Question: My problem is the following: I have a listview in which I need to dynamically load a set of labels (of which I do not know the length), the height of each child of the listview (ie each label) should change according to the length of the label, but unfortunately I do not know how to do

Test - Code
'''
var win = Titanium.UI.createWindow();
var template = {
childTemplates : [{
type : 'Ti.UI.Label',
bindId : 'label',
properties : {
left : 0,
width : 300,
height : 'auto',
textAlign : "left",
color : "red",
font : {
fontSize : 12
},
backgroundColor : "#42de0b"
}
}]
};
var tabella = Ti.UI.createListView({
width : 300,
height : 300,
separatorColor : 'transparent',
backgroundColor : 'transparent',
separatorInsets : {
left : 0,
right : 0
},
showVerticalScrollIndicator : false,
templates : {
'plain' : template
},
defaultItemTemplate : 'plain'
});
var data_record = [];
for (var i = 0; i < 10; i++) {
data_record.push({
label : {
text : "test test test test test test test test test test test test test test test test test "
},
properties : {
selectionStyle : Ti.UI.iPhone.ListViewCellSelectionStyle.NONE,
height : 20
}
});
}
var intestazione = Ti.UI.createListSection();
tabella.sections = [intestazione];
intestazione.appendItems(data_record, {
animationStyle : Ti.UI.iPhone.RowAnimationStyle.TOP
});
win.add(tabella);
win.open();
'''
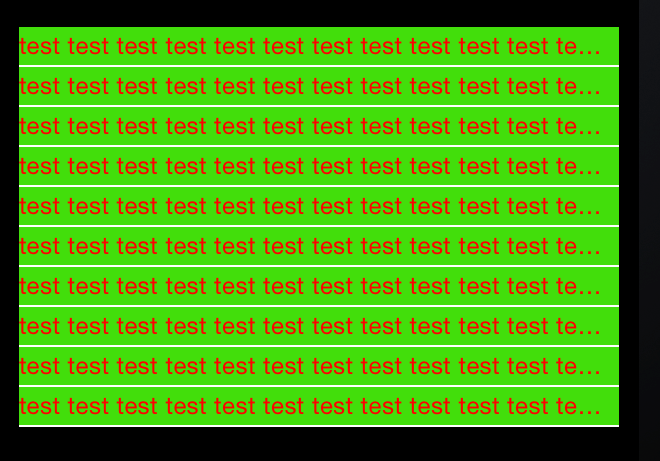
Answer: Set height of ListView template to <URL> instead of ''auto''.
'''
var template = {
childTemplates : [{
type : 'Ti.UI.Label',
bindId : 'label',
properties : {
left : 0,
width : 300,
height : Ti.UI.SIZE,
textAlign : "left",
color : "red",
font : {
fontSize : 12
},
backgroundColor : "#42de0b"
}
}]
};
'''